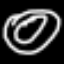
Label: donut